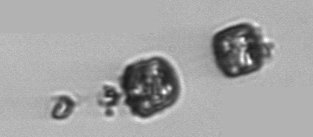
Label: Thalassiosira